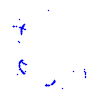
Particle: proton